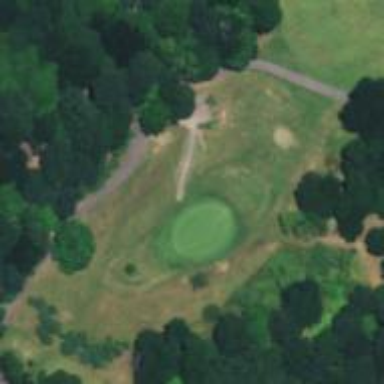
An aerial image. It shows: Path for both road and golf.